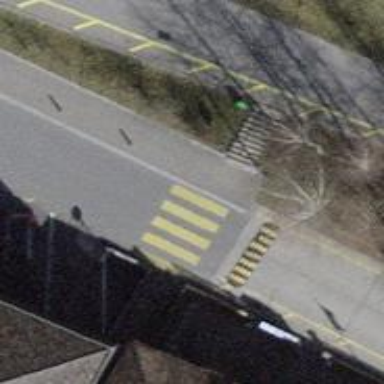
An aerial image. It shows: Uncontrolled zebra crossing with notable zebra markings.